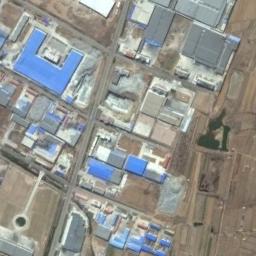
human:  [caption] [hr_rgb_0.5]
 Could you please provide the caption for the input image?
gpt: Numerous houses of different shapes and sizes are in the industrial area .

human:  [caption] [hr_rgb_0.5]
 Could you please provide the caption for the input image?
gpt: The industrial area has lots of workshops of different colors and sizes on the wasteland .

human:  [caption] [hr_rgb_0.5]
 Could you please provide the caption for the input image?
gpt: Industrial areas are built in different colors and sizes .

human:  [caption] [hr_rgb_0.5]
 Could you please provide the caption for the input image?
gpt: Neatly planned factory buildings and roads in an industrial area with free land .

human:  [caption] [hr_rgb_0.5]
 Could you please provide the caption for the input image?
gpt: There are some blue buildings and many brown empty land on the industrial area .